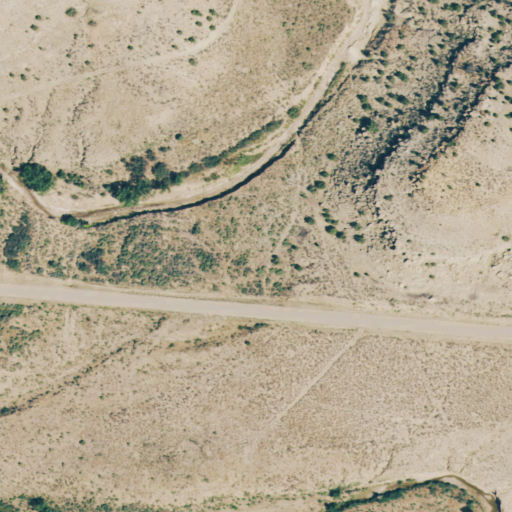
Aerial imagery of valley in Colorado named Ute Canyon containing shrub and herbaceous wetlands